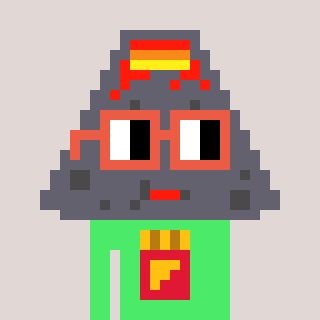
a pixel art character with square orange glasses, a volcano-shaped head and a teal-colored body on a warm background